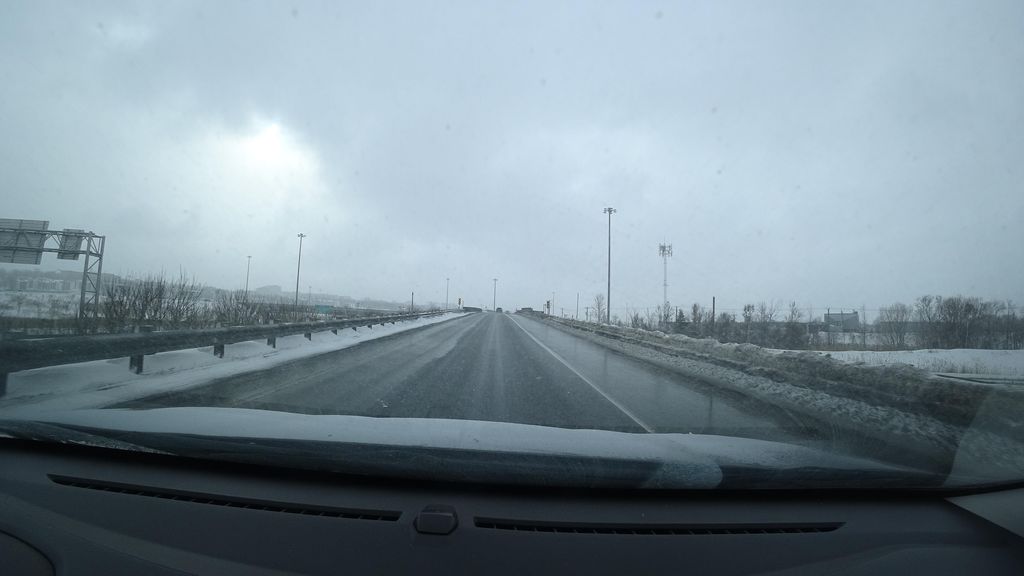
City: quebec_city